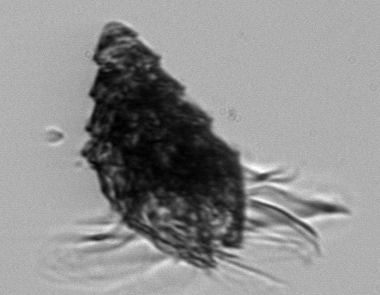
Label: Laboea_strobila